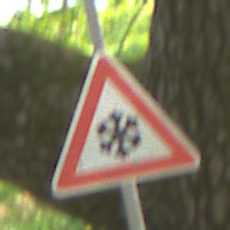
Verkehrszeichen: SchneeOderEisglaette
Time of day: MorningAfternoon
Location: Outdoor (RoadRail)
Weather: Clear
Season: NotSpecified
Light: Natural